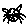
Label: cat